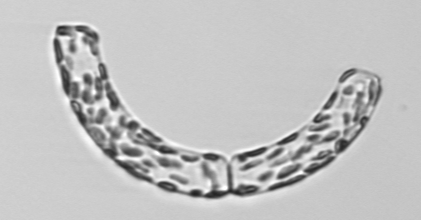
Label: Guinardia_striata